Question: I am developing an app compatible with iOS 7. My status bar content like network, battery life etc. appearing at my header image. Please have a look at the screenshot and please guide me how I can resolve this.
** This app is compatible with iOS>=5.0 SDK.

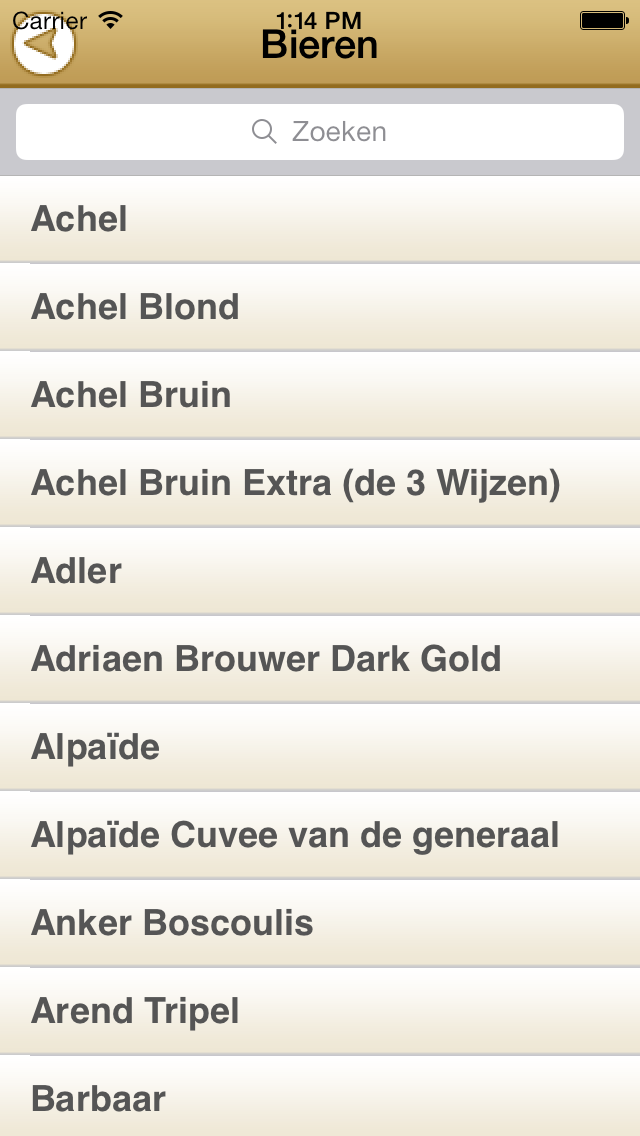
Answer: You have several options. For example:
1) You can use iOS 6/7 Deltas in Size inspector while editing your storyboard/nib.
2) You can detect iOS in the code and move all views for
'''
#define SYSTEM_VERSION_EQUAL_TO(v) ([[[UIDevice currentDevice] systemVersion] compare:v options:NSNumericSearch] == NSOrderedSame)
#define SYSTEM_VERSION_GREATER_THAN(v) ([[[UIDevice currentDevice] systemVersion] compare:v options:NSNumericSearch] == NSOrderedDescending)
#define SYSTEM_VERSION_GREATER_THAN_OR_EQUAL_TO(v) ([[[UIDevice currentDevice] systemVersion] compare:v options:NSNumericSearch] != NSOrderedAscending)
#define SYSTEM_VERSION_LESS_THAN(v) ([[[UIDevice currentDevice] systemVersion] compare:v options:NSNumericSearch] == NSOrderedAscending)
#define SYSTEM_VERSION_LESS_THAN_OR_EQUAL_TO(v) ([[[UIDevice currentDevice] systemVersion] compare:v options:NSNumericSearch] != NSOrderedDescending)
//in viewDidLoad
if (SYSTEM_VERSION_LESS_THAN(@"7.0"))
{
CGRect frame = m_web_view.frame;
frame.origin.y = 0;
frame.size.height += 20;
m_web_view.frame = frame;
}
'''
3) You can hide status bar